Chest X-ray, AP view. Patient: 49 years old, sex M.
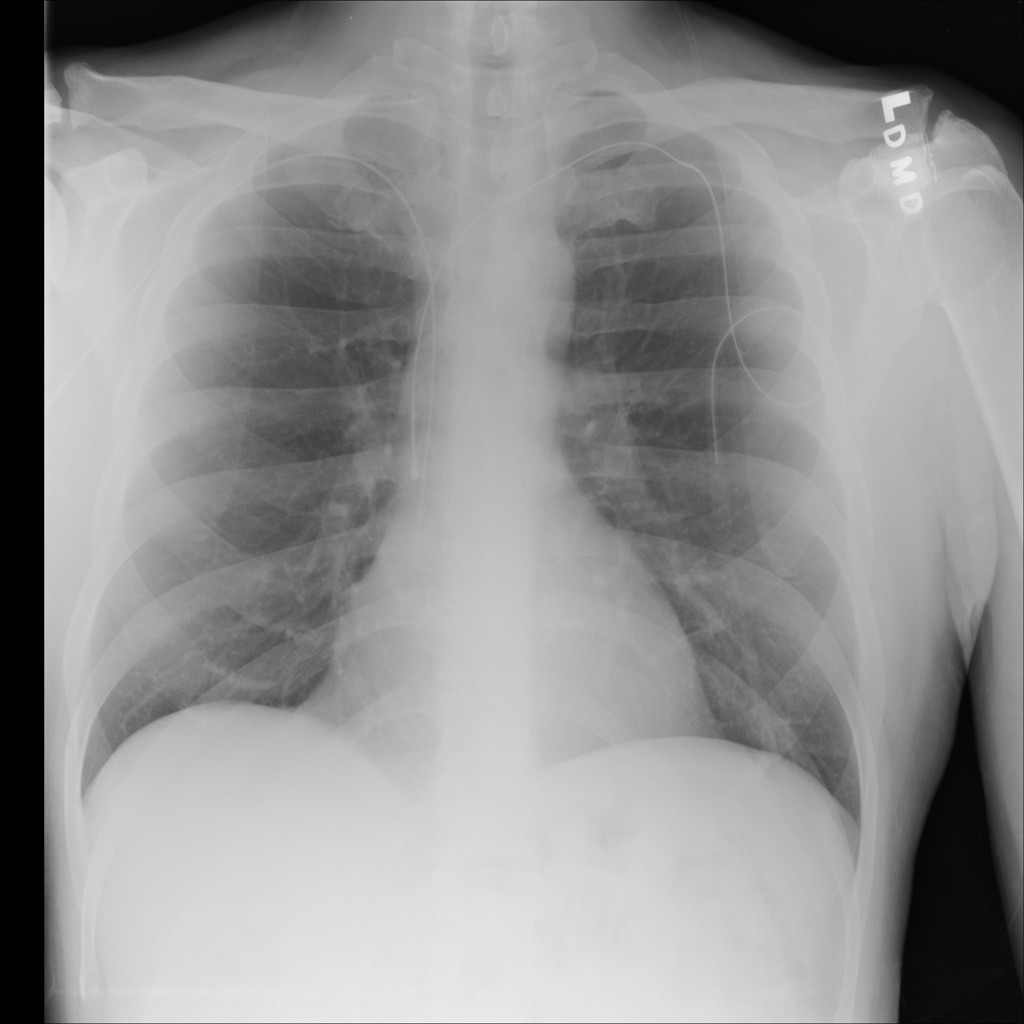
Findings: No Finding